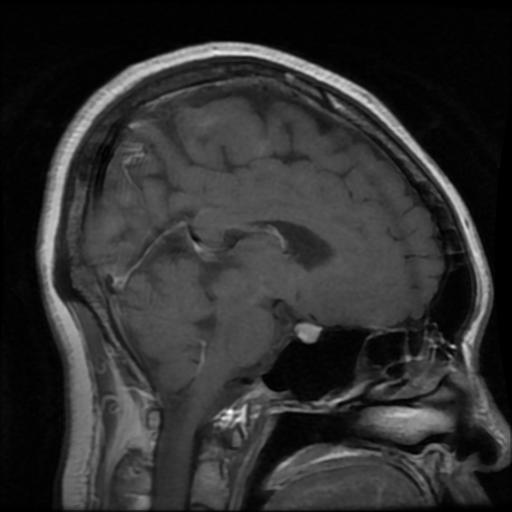
Label: pituitary